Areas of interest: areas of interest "Xinhe County Duhu Shuiyun Park"
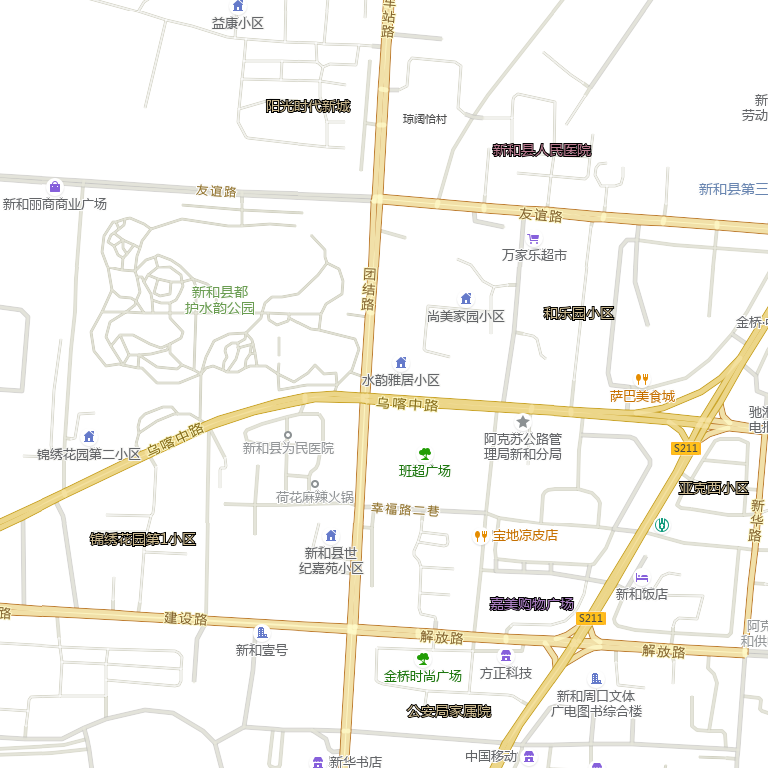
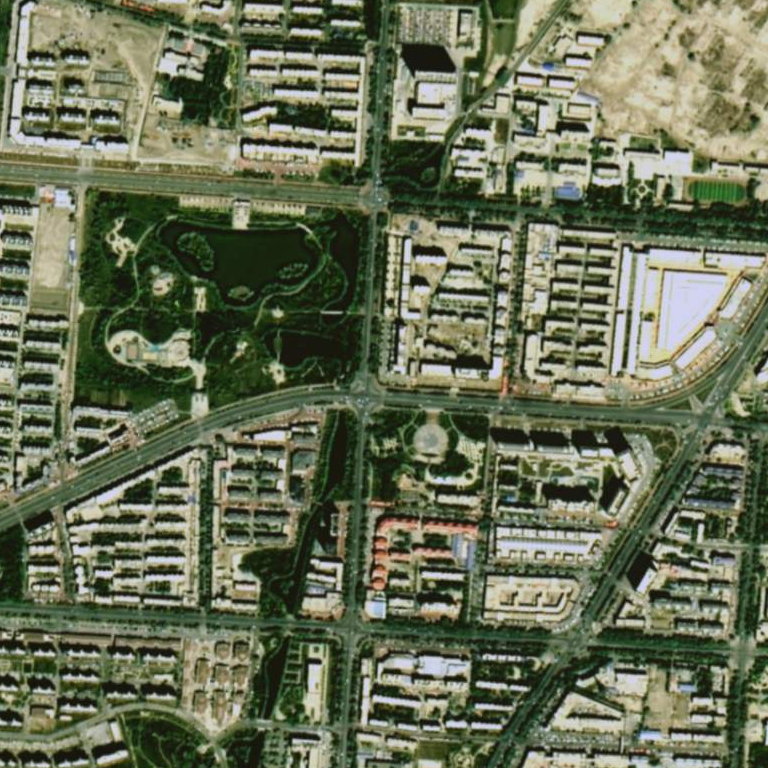